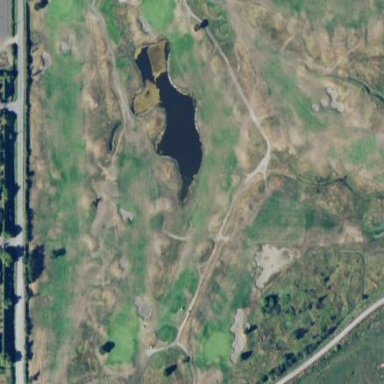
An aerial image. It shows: Golf fairway surrounded by grass.